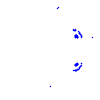
Particle: pion